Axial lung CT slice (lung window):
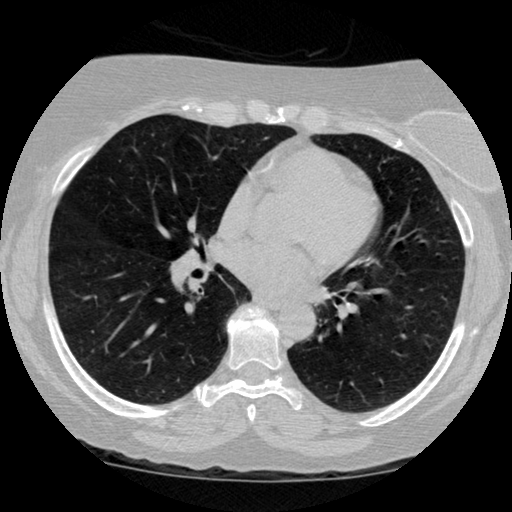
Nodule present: no